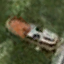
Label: civil